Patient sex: F
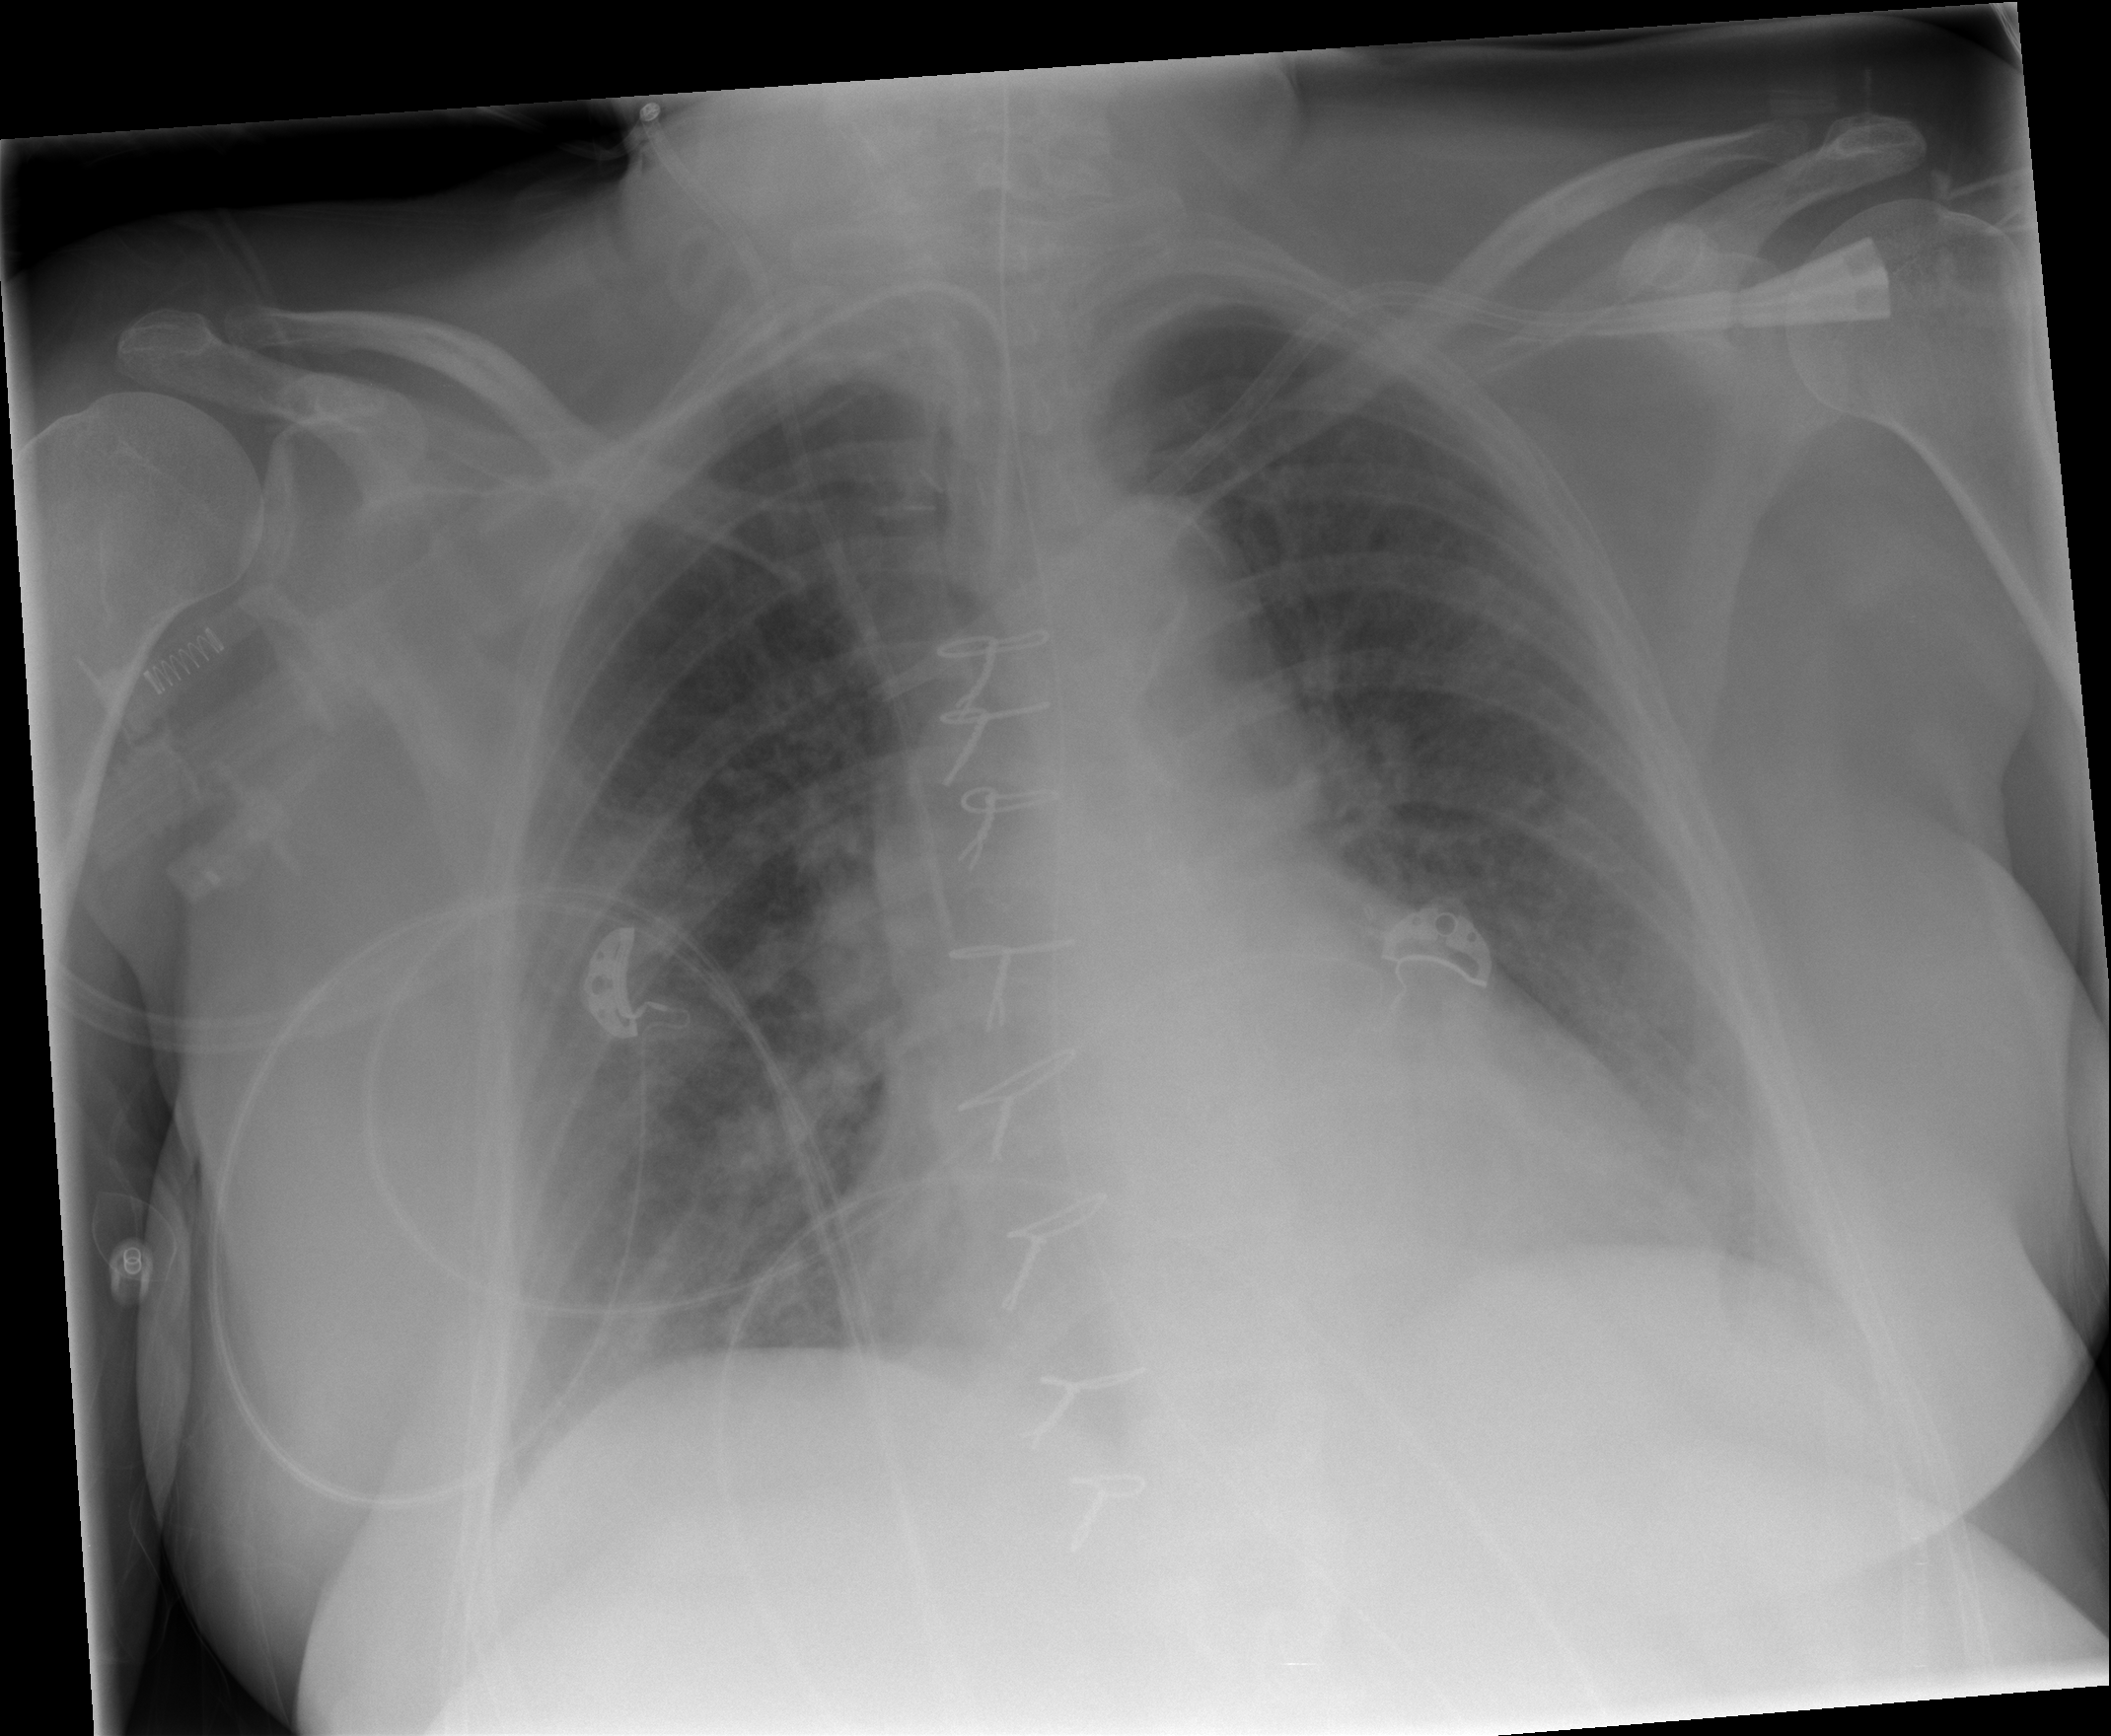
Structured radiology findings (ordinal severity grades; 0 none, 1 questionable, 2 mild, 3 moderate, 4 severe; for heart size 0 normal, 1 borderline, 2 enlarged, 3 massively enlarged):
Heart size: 2
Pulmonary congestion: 2
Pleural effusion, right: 0
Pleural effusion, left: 0
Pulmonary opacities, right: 2
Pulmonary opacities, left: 2
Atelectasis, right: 0
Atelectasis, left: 0